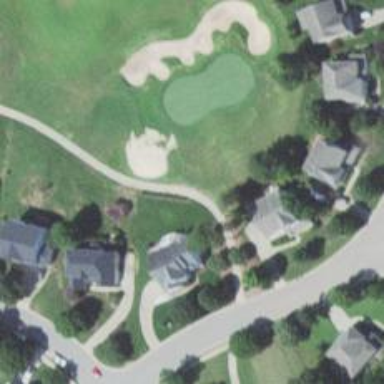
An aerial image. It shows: Path for both road and golf.